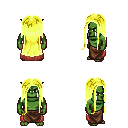
a pixel art fantasy rpg character, male body template, orc, green skin, maroon cape, robe skirt, gold extra-long hairstyle, four views (front, back, left, right), 2x2 character sprite sheet, small pixel art, hard edges, no anti-aliasing